Field crop: maize
Growth stage: 2
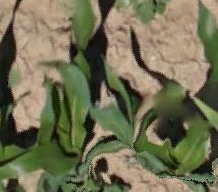
Species: maize